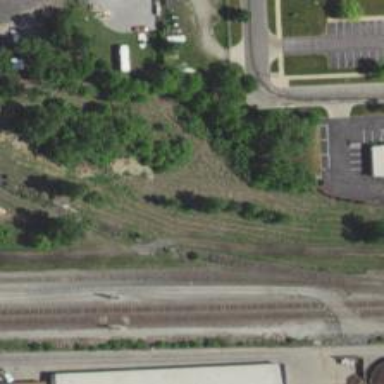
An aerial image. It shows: Abandoned spur railway.